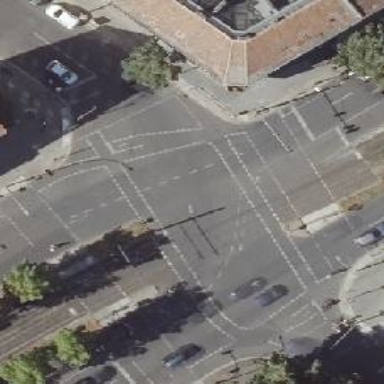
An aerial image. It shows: Tram level crossing on railway.